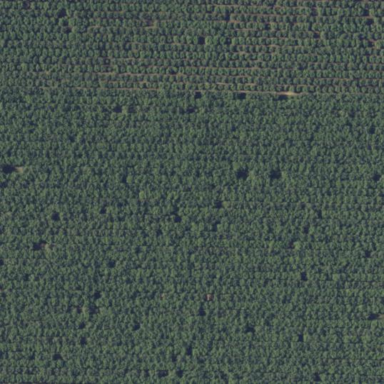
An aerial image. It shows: Orchard filled with almond trees.